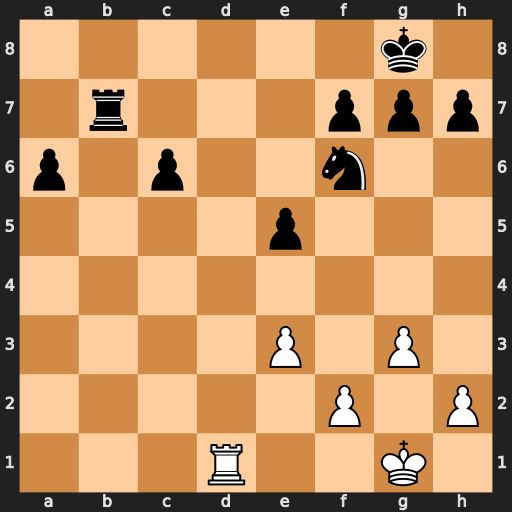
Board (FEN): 6k1/1r3ppp/p1p2n2/4p3/8/4P1P1/5P1P/3R2K1
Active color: w
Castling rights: -
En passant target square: -
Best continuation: Rd8+ Ne8 Rxe8#